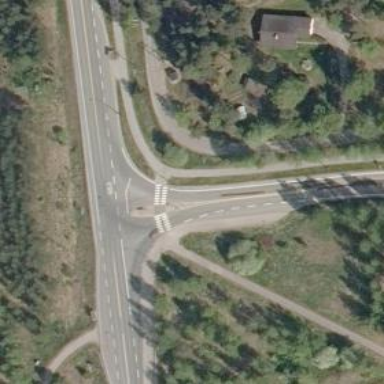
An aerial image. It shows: Island crossing on the road.